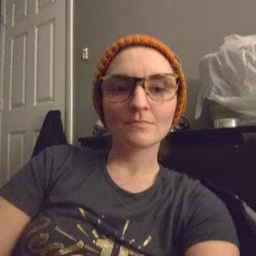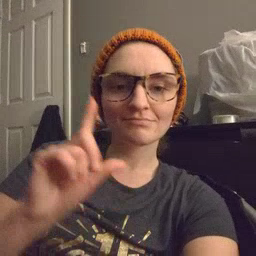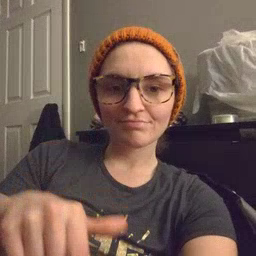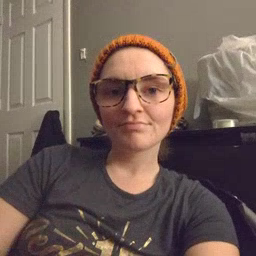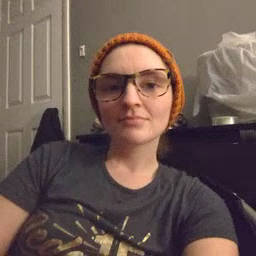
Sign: later